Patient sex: M
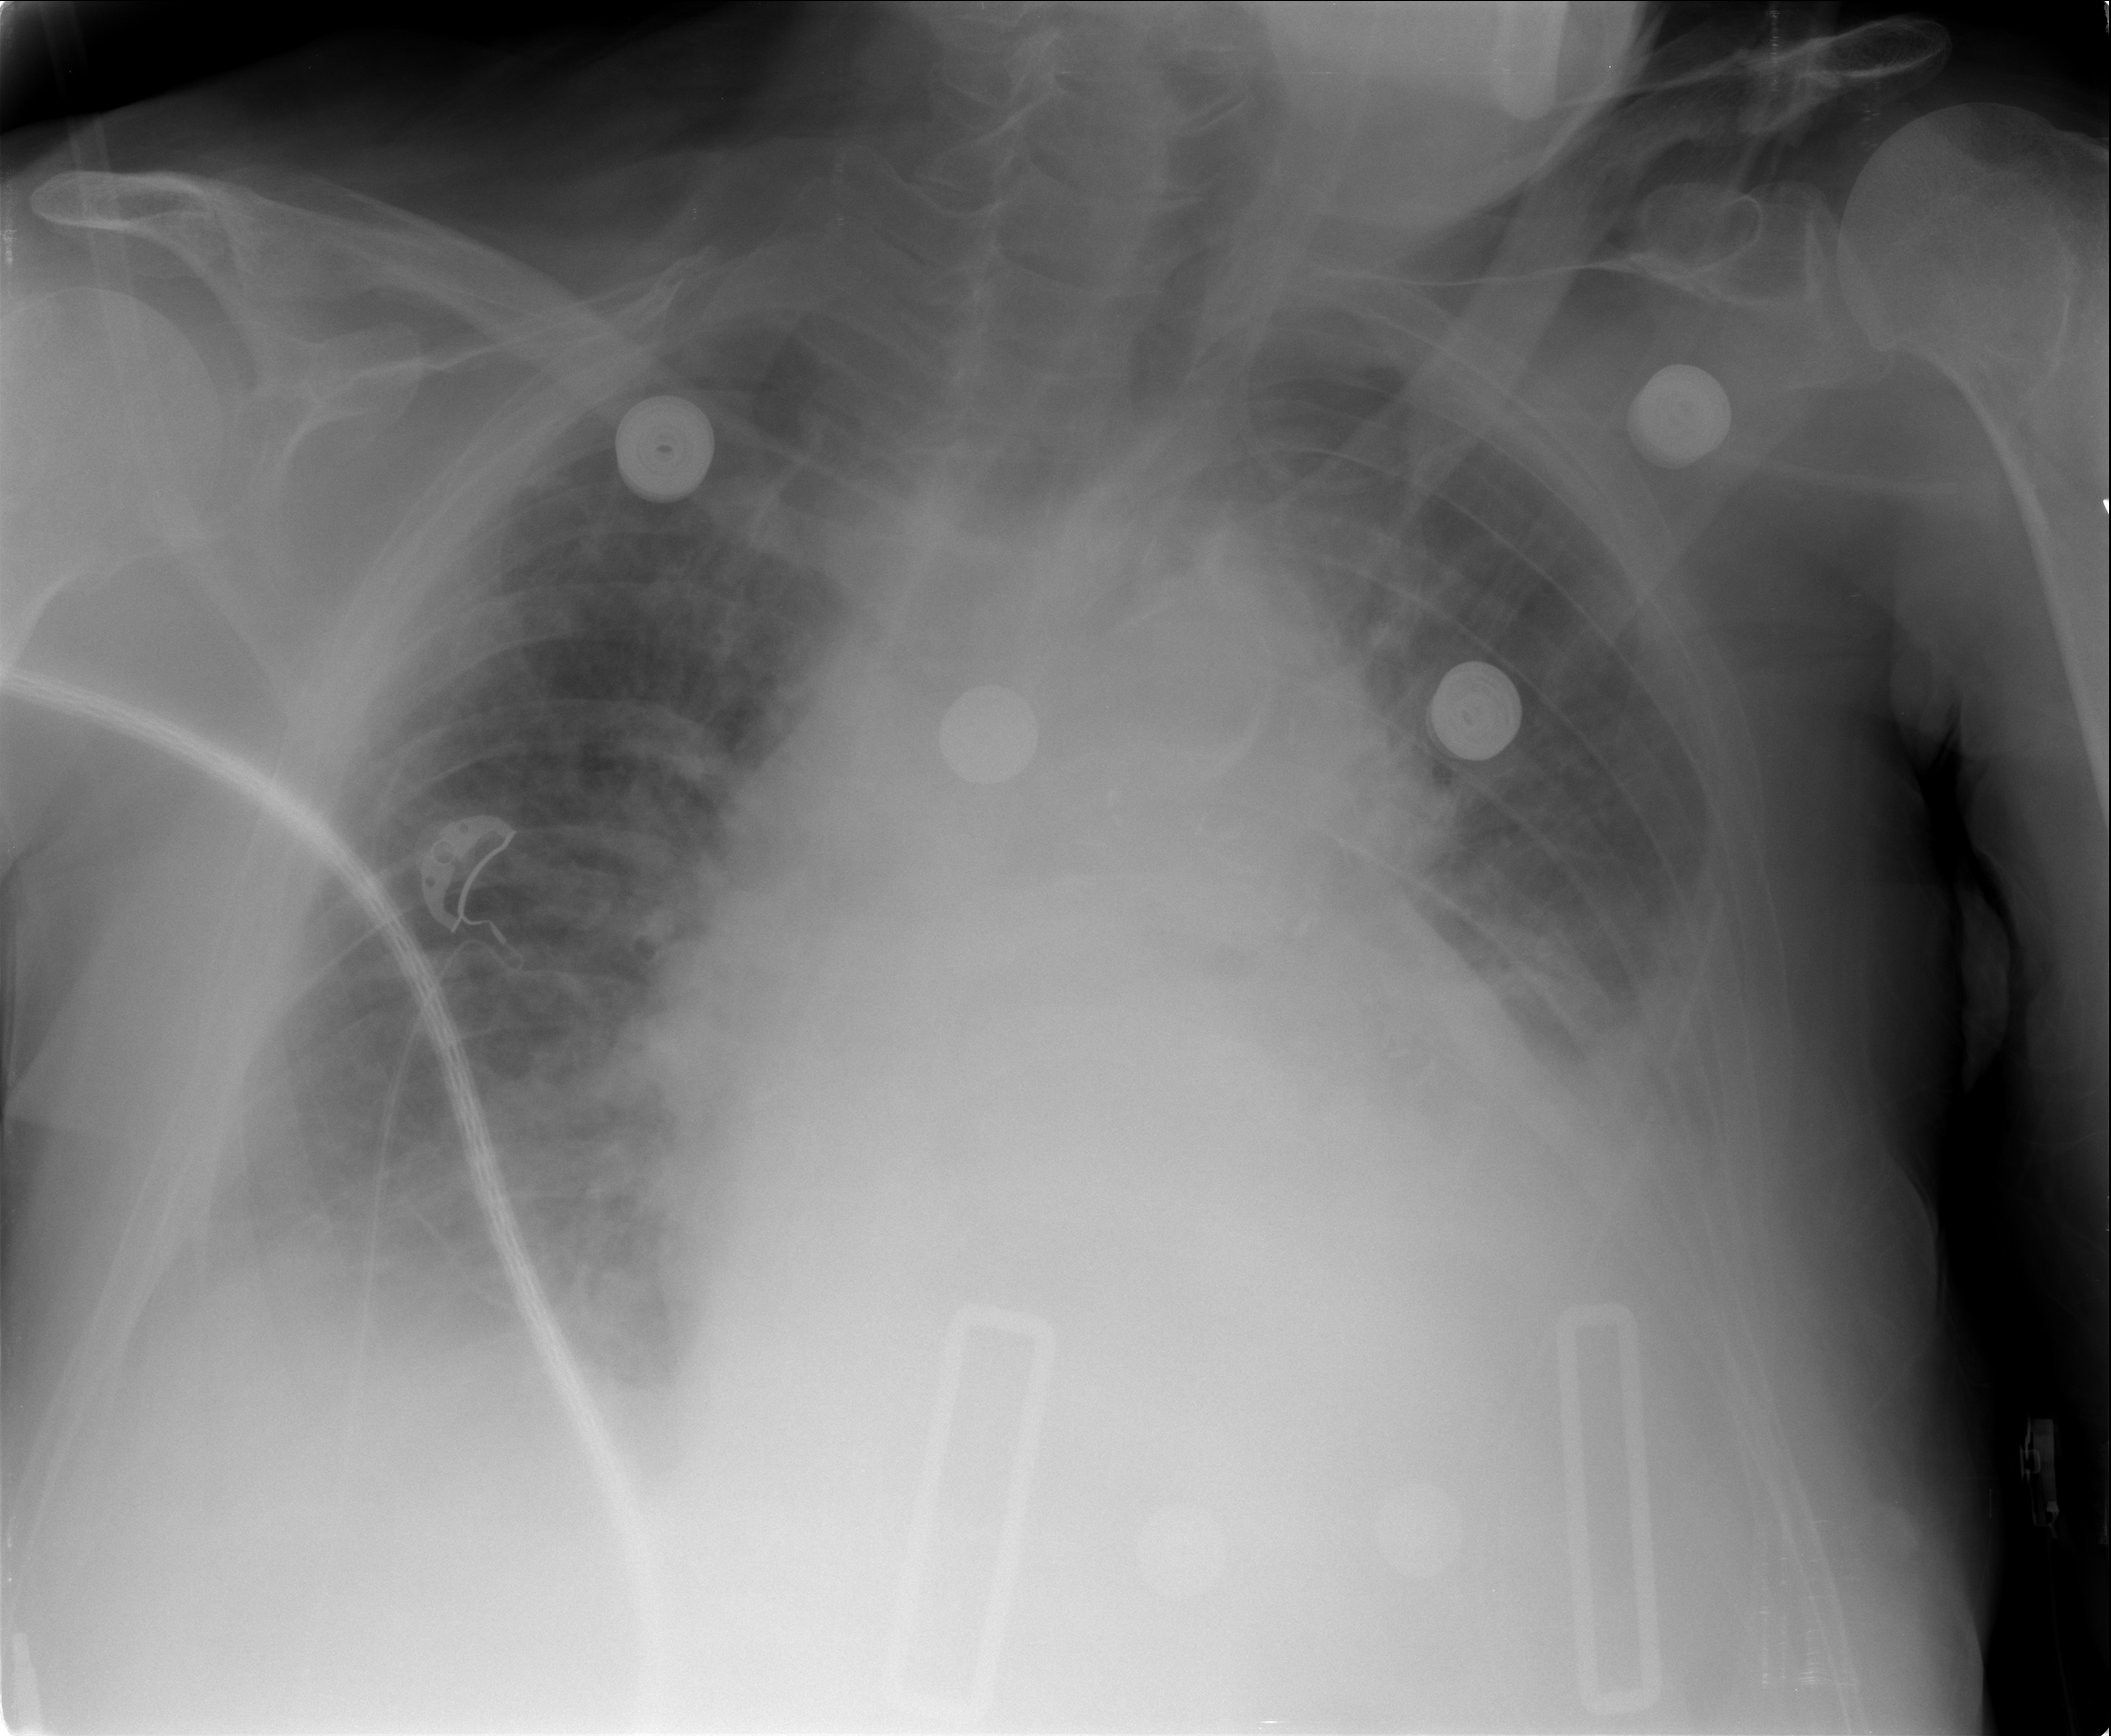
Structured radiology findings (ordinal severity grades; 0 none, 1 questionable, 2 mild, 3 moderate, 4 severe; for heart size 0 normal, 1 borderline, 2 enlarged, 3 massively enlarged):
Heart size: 3
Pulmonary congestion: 3
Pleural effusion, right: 2
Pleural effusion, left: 2
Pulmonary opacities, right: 2
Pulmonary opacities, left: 2
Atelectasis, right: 2
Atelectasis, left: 2